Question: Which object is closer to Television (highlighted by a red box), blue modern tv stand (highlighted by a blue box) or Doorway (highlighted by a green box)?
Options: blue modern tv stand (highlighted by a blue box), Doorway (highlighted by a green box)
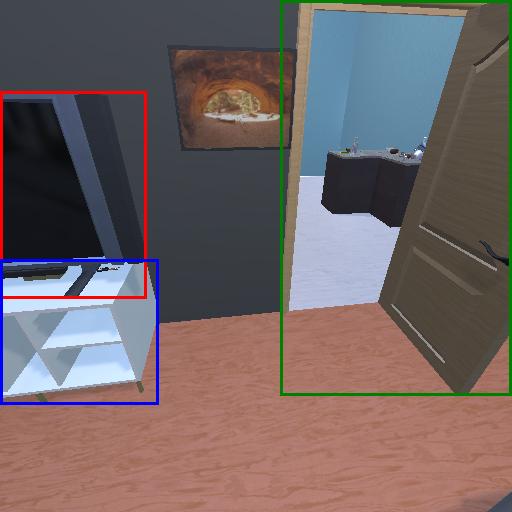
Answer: blue modern tv stand (highlighted by a blue box)